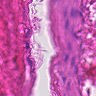
Metastatic tissue present: no